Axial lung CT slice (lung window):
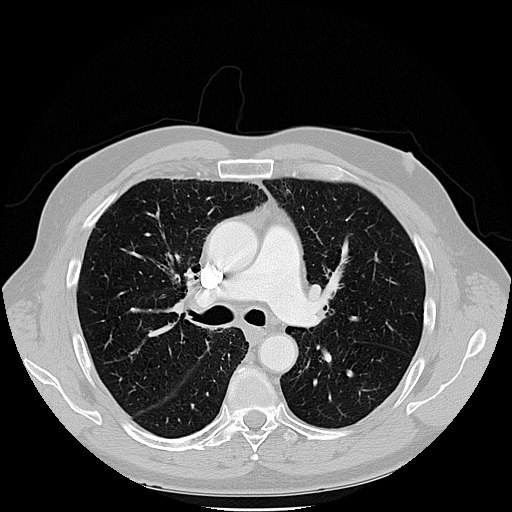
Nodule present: no